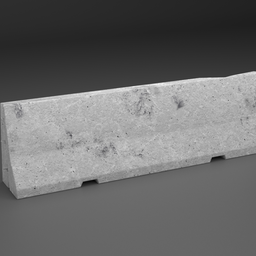
Label: architecture